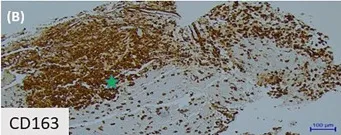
(B) This area is infiltrated by lipid-laden macrophages, labeled by CD163.
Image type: pathology (immunostaining)